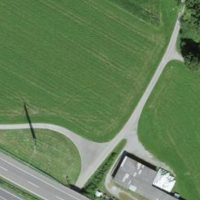
EUNIS habitat code: 57
Species observed at this site:
Prunus spinosa
Tussilago farfara